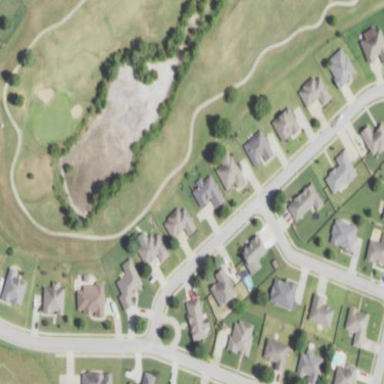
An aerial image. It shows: Area with grass used as rough in golf course.